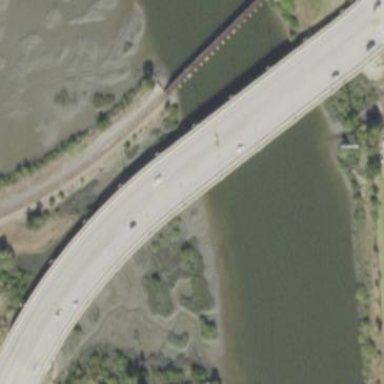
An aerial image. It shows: Man-made bridge.